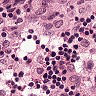
Metastatic tissue present: no